Question: I feel like this should be trivial but I can't seem to make a notification show up on the phone's screen - it only shows up in the status bar at the top.
For an example of what I want to do, here's how Facebook Messenger shows up on the screen when you receive a message.

Whenever I send a notification, all it does is show the little icon in the status bar - even if I set the priority to PRIORITY_MAX. Is there another setting I need to do to make it show on screen instead of just status bar?
The Notification display code:
'''
PendingIntent contentIntent = PendingIntent.getActivity(context, nextId++, intent, PendingIntent.FLAG_CANCEL_CURRENT);
Notification.Builder builder = new Notification.Builder(context)
.setContentTitle(title)
.setContentText(description)
.setContentIntent(contentIntent)
.setSmallIcon(R.drawable.ic_stat_notification)
.setLargeIcon(largeIcon)
.setPriority(Notification.PRIORITY_DEFAULT)
.setAutoCancel(true)
.setDefaults(Notification.DEFAULT_ALL);
if (android.os.Build.VERSION.SDK_INT >= 21) {
builder.setColor(context.getResources().getColor(R.color.orange_500))
.setVisibility(Notification.VISIBILITY_PUBLIC);
}
Notification notification = builder.build();
notificationManager.notify(id, notification);
'''
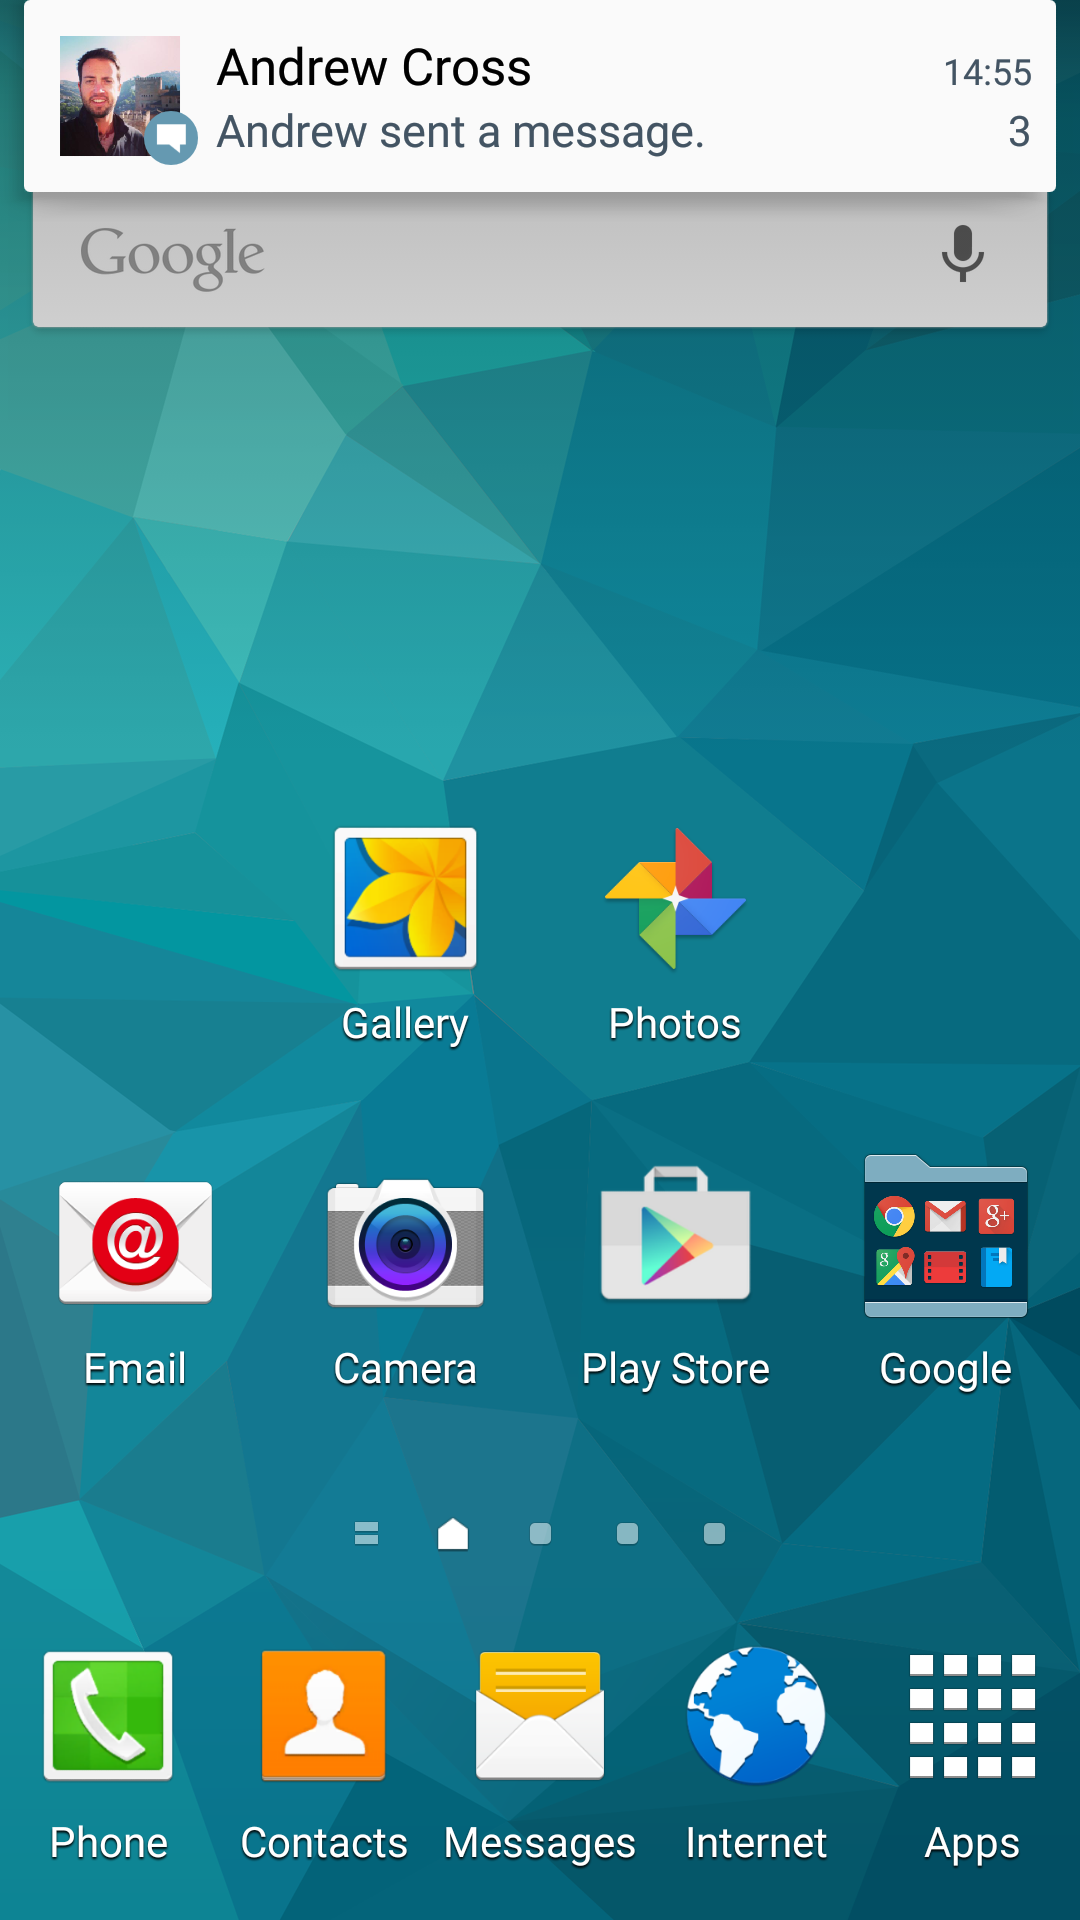
Answer: All things considered, it's a good idea to use 'NotificationCompat.Builder' over 'Notification.Builder', let alone creating a 'Notification' manually. It gives you nice backwards compatibility with graceful degradation (all the way back to API Level 4, otherwise known as "gadzooks, that's old"). AFAIK, it's the only way to get some of the Android Wear stuff going, when used in concert with 'NotificationManagerCompat'. And, in this case, it seems to be happier with the newer Android 5.0+ features.
In this case, 'setPriority(NotificationCompat.PRIORITY_HIGH)' on a 'NotificationCompat.Builder', used with 'NotificationManagerCompat', will give you the heads-up notification on Android 5.0+.